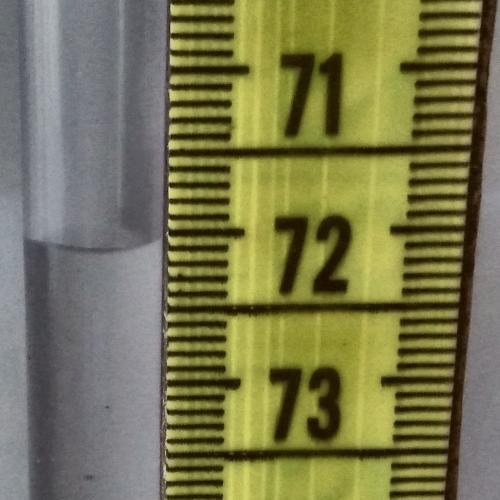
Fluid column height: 72.1 cm